Field crop: maize
Growth stage: 2
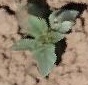
Species: datura